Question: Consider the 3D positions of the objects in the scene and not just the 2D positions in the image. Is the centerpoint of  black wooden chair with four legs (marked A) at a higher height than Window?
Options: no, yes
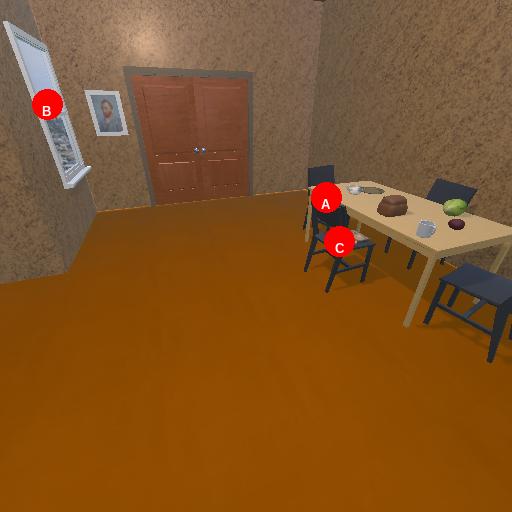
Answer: no